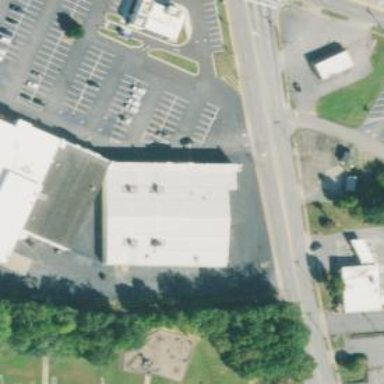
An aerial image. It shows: Retail building.